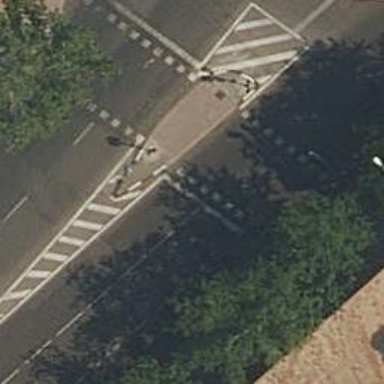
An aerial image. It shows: Road with traffic signals at the crossing.